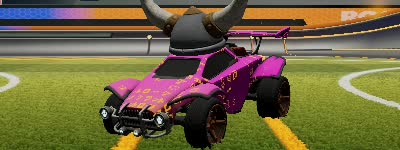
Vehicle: octane